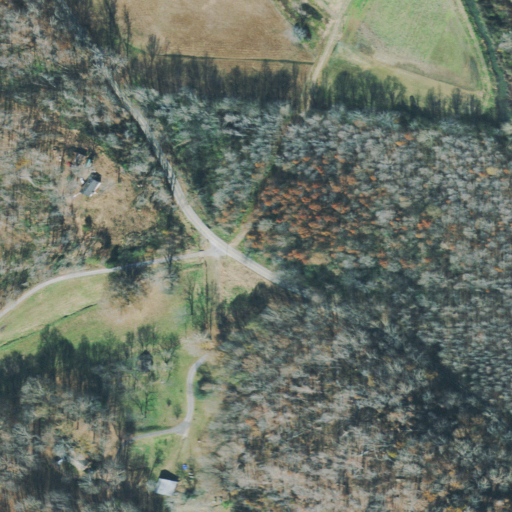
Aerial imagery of valley in Tennessee named Jackson Hollow containing deciduous forest, open development, pasture, herbaceous wetlands, cultivated crops, woody wetlands, and low intensity development